Question: his is my first entry in StackOverFlow and my first steps with Android-Studio, with a hopefully not too severe problem.
The use of the tag is offered, but after insertion it is marked red as an error.
The behaviour occurs regardless of the layout type.

I am not clear why this is marked as an error.
I have tried to use other layouts.
My expectation:
The tag is not marked as an error.
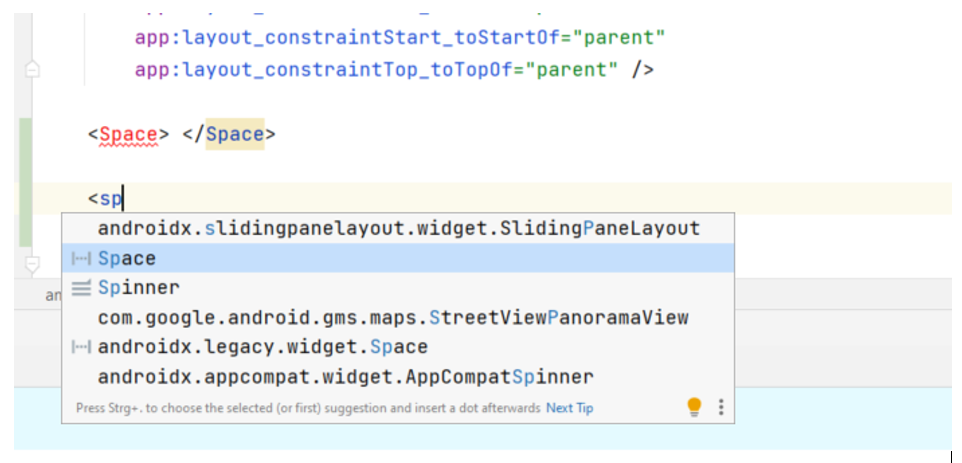
Answer: If you hover over the error, you'd notice a popup appearing. In this case, you are missing 2 compulsory attributes (width and height). adding them will remove the error.
<URL>